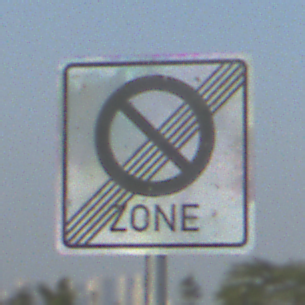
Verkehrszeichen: EndeEingeschraenktesHalteverbotZone
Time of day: SunriseSunset
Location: Outdoor (Urban)
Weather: Clear
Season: NotSpecified
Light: Natural